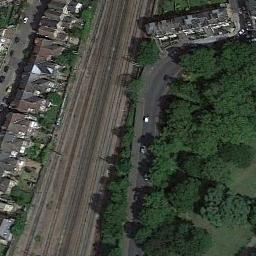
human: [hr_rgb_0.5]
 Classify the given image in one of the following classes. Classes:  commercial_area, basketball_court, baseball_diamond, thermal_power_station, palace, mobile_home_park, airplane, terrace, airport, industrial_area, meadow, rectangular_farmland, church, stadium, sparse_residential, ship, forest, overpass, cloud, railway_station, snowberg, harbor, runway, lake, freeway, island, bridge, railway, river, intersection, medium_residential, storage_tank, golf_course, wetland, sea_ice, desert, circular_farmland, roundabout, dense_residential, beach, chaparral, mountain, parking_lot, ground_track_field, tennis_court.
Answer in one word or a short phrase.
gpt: railway